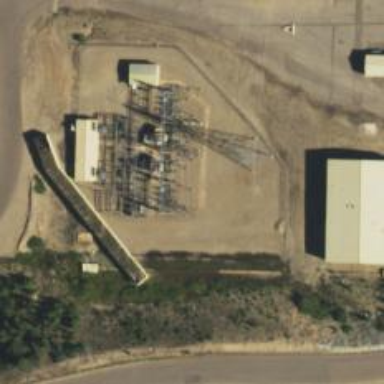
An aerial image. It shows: Power substation.